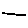
Label: line